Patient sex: M
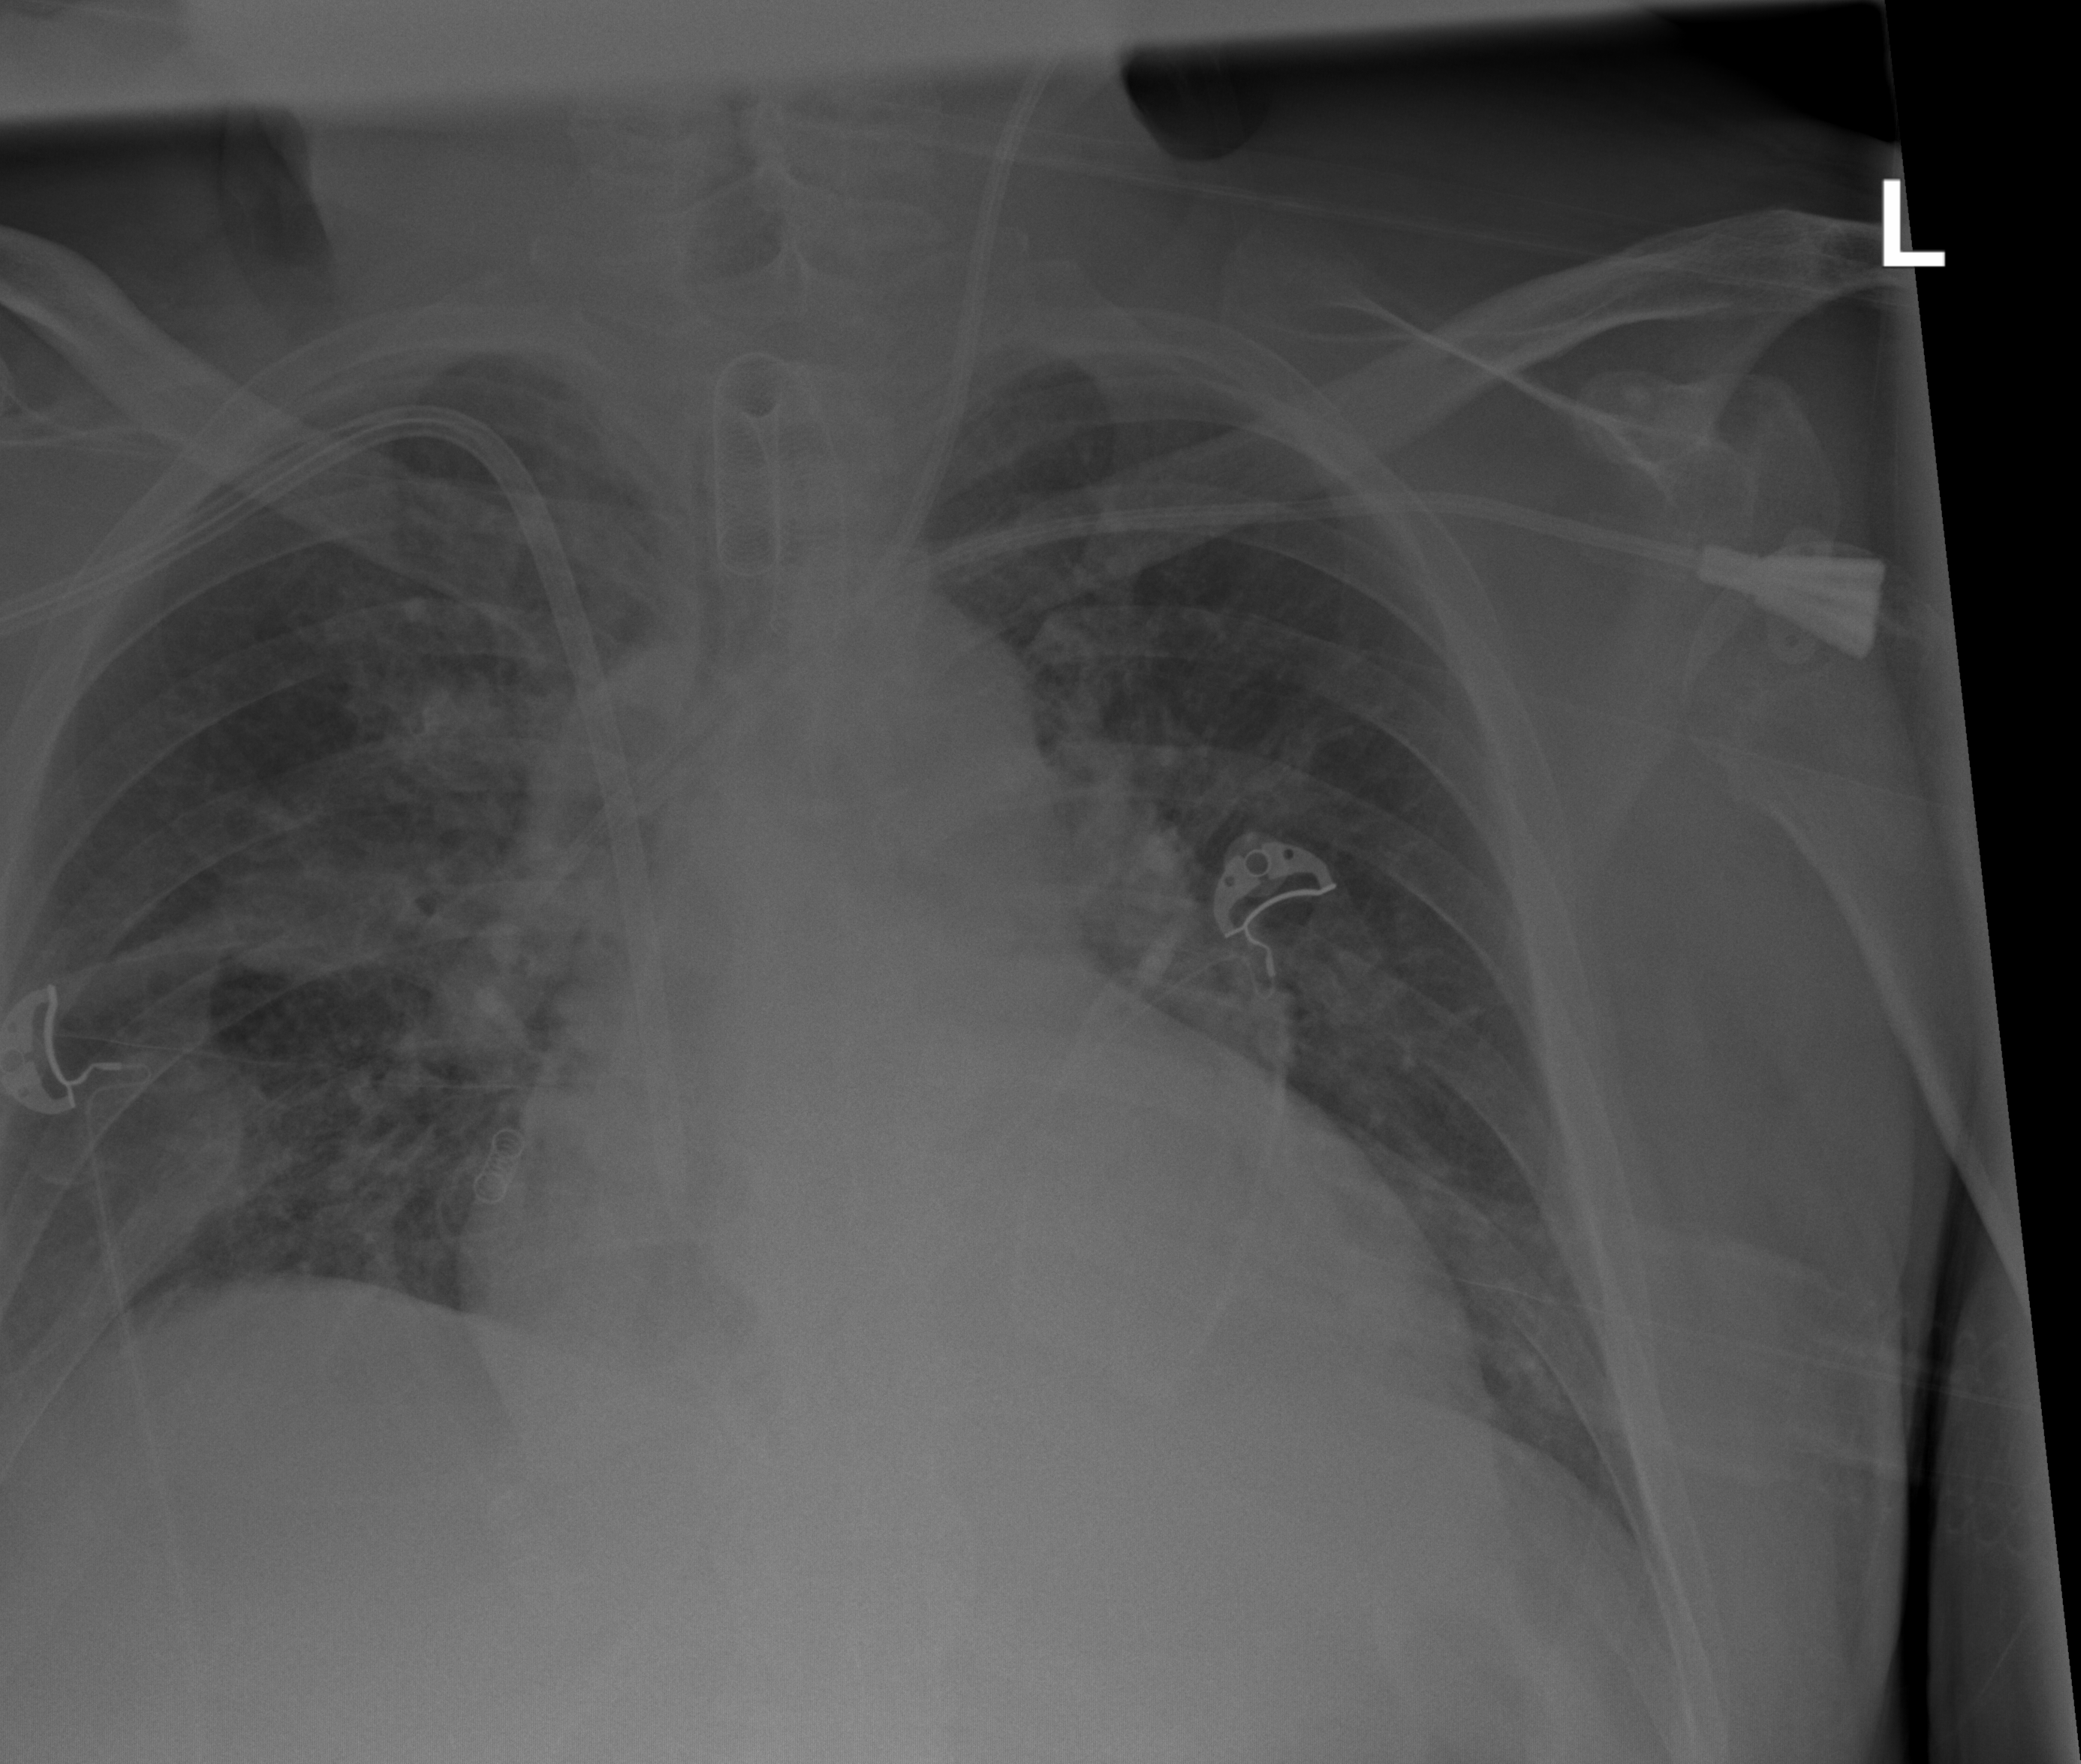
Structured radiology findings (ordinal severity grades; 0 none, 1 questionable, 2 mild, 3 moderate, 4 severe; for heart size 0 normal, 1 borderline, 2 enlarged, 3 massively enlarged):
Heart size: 2
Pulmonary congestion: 2
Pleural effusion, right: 0
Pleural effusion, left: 0
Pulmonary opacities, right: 1
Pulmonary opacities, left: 0
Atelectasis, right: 2
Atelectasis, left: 2